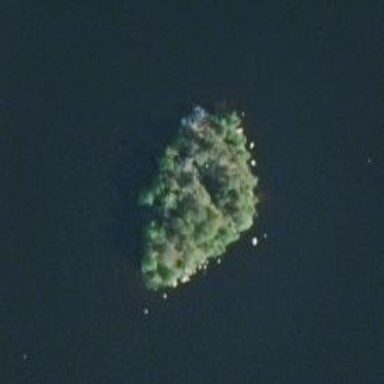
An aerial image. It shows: Islet.